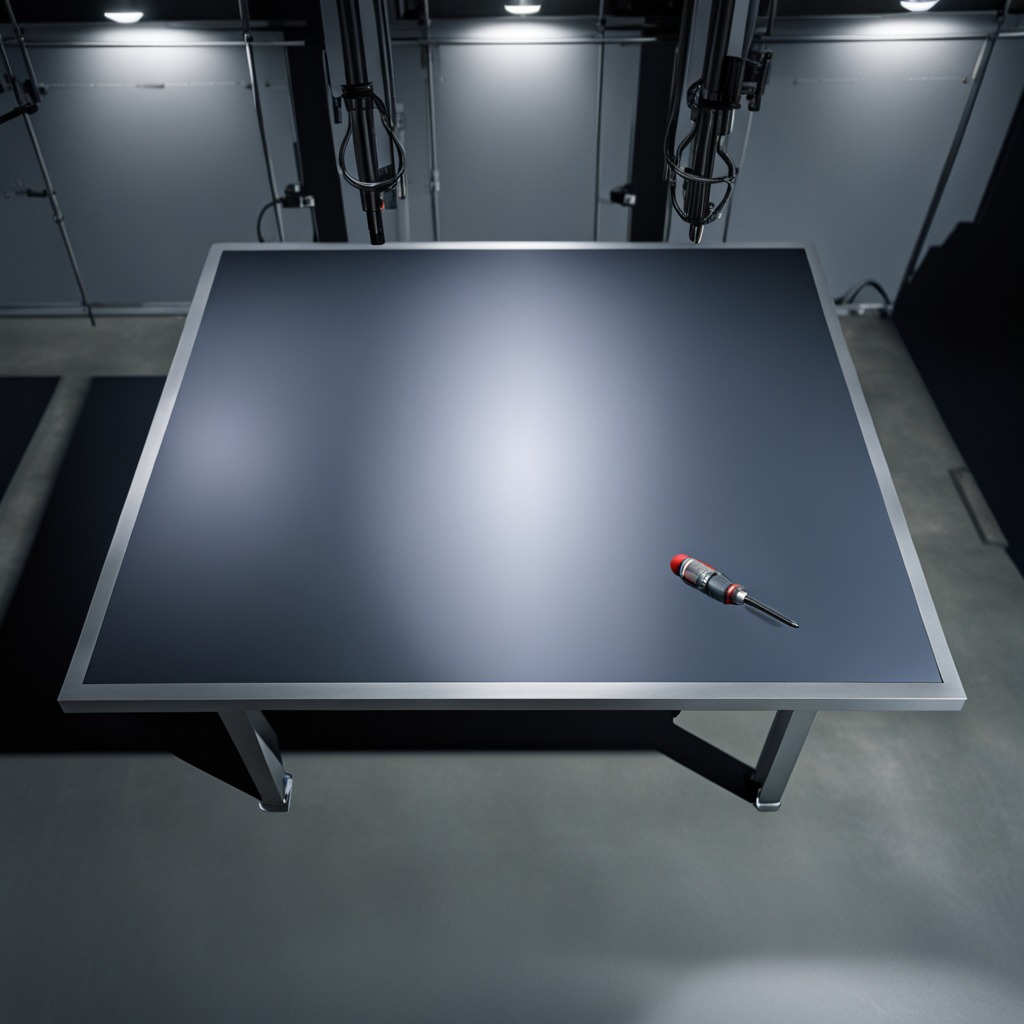
A screwdriver lies on the tabletop.